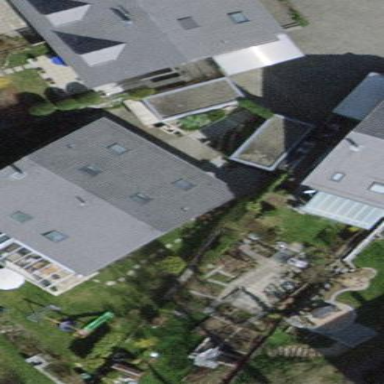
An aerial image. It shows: Terrace building.